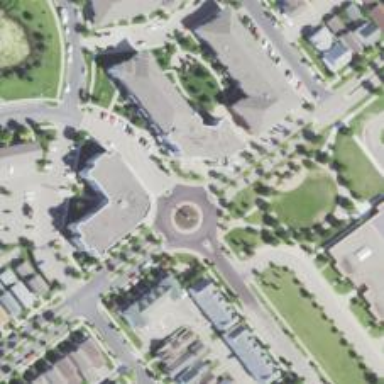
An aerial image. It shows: Tertiary road leading to roundabout.